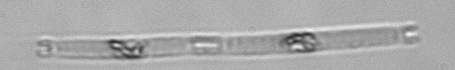
Label: Eucampia_morphytype1